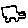
Label: car